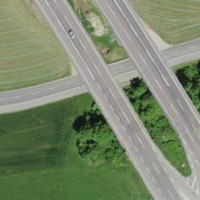
EUNIS habitat code: 57
Species observed at this site:
Milvus milvus
Leptinotarsa decemlineata